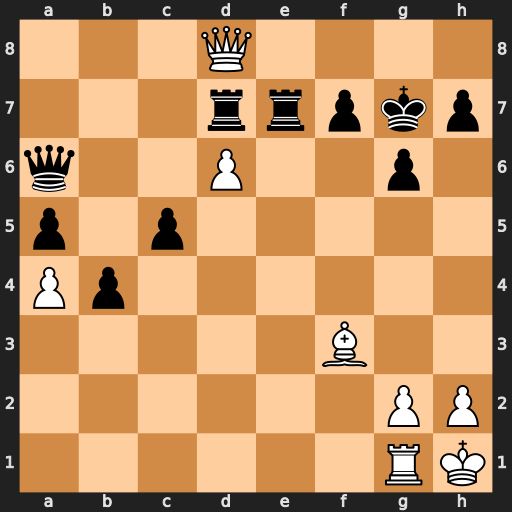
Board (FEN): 3Q4/3rrpkp/q2P2p1/p1p5/Pp6/5B2/6PP/6RK
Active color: w
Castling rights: -
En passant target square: -
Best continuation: dxe7 Rxd8 exd8=Q